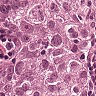
Metastatic tissue present: yes